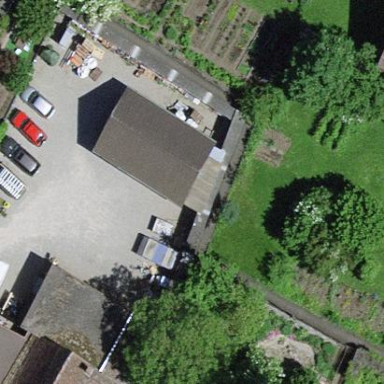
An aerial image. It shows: Shed building.